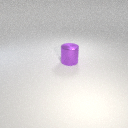
large purple metal cylinder